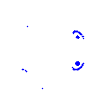
Particle: electron